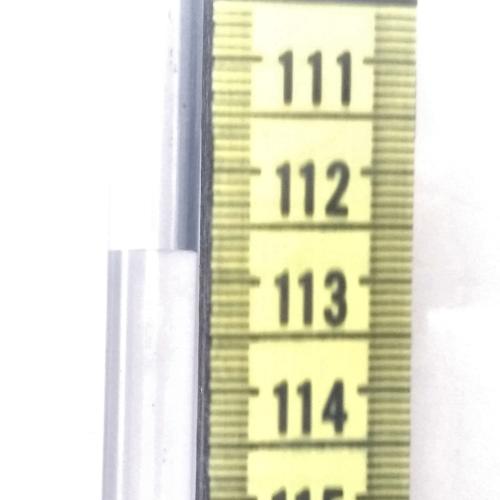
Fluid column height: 112.8 cm